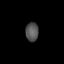
Tissue: lung
Cell type: Epithelial cells
Senescence score: 0.2376
Nuclear area (px): 242
Mean DAPI intensity: 81.983